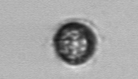
Label: Dinophyceae